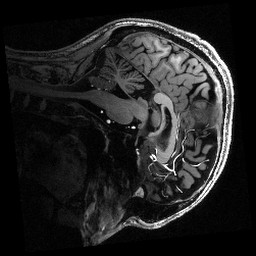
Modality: T1w
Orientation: sagittal
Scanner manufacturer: siemens
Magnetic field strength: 6.98 T
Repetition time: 2.5 s
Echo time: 0.00255 s